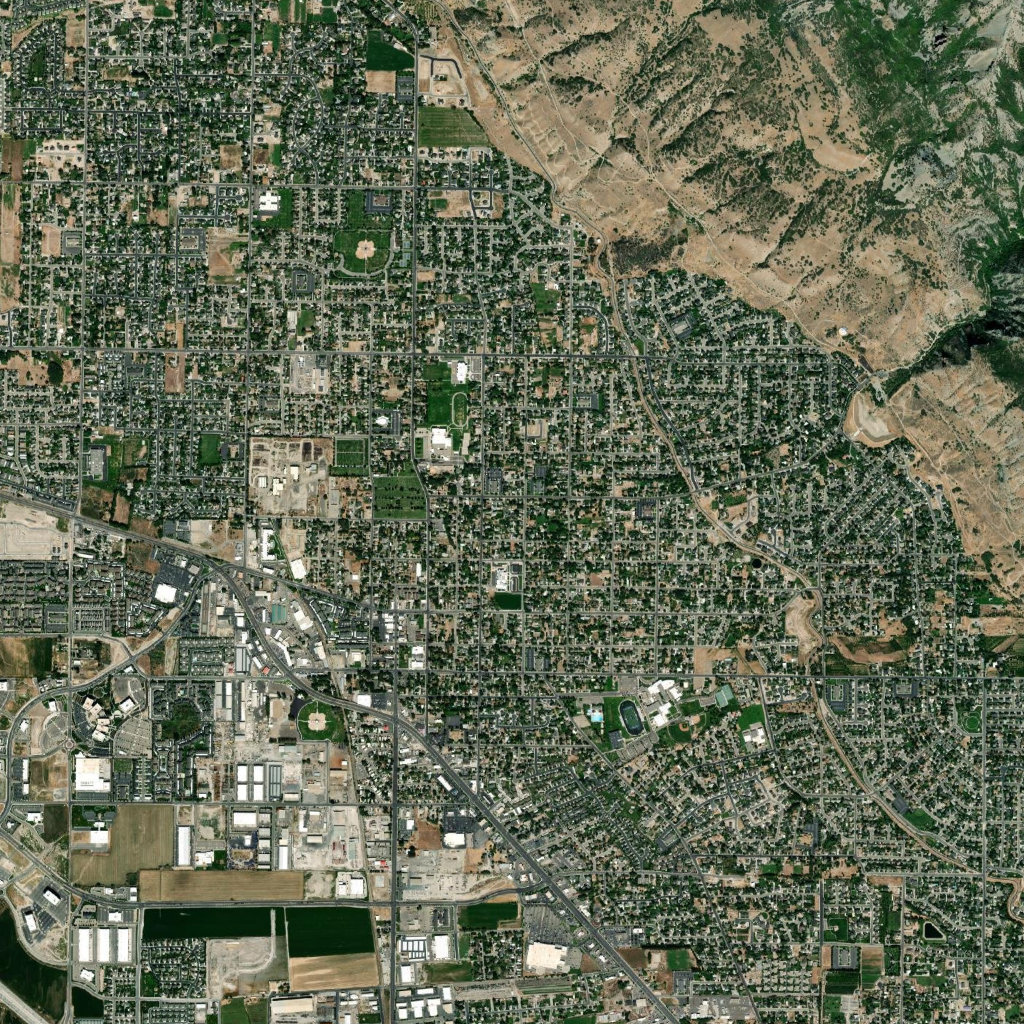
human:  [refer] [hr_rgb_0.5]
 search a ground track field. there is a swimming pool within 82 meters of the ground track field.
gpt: <box>[[60, 68, 62, 71, 0]]</box>

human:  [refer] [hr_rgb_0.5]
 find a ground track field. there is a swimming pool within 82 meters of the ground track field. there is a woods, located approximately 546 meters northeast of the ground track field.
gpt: <box>[[60, 68, 62, 71, 0]]</box>

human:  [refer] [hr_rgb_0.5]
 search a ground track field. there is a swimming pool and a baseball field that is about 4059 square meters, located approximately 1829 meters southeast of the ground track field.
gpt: <box>[[44, 38, 45, 41, 0]]</box>

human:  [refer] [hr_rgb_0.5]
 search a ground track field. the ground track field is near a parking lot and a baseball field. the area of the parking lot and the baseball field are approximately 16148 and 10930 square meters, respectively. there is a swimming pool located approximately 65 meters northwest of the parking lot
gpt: <box>[[60, 68, 62, 71, 0]]</box>